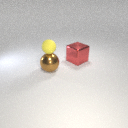
small yellow rubber sphere above large brown metal sphere